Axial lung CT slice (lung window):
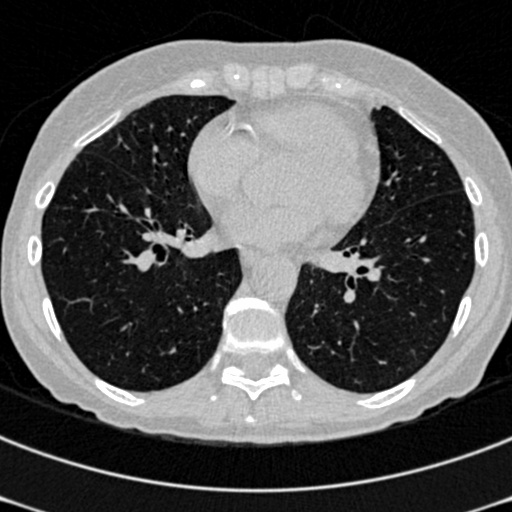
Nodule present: no